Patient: sex M, age 72
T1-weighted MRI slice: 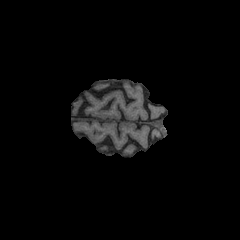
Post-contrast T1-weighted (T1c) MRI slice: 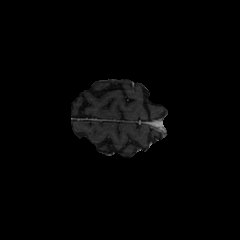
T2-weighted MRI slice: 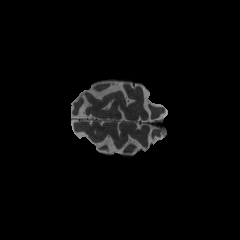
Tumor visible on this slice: no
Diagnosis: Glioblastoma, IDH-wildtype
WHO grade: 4